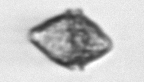
Label: Kryptoperidinium_triquetrum